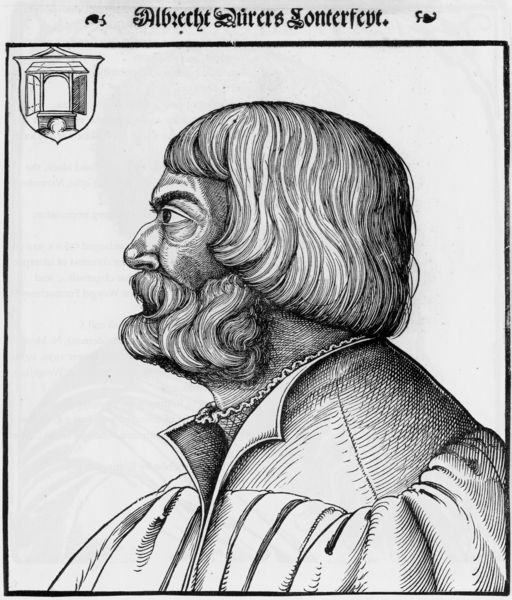
Titel: Bildnis des Albrecht Dürer im Alter von 56
Künstler: Erhard Schön
Institution: (Seriendruck)
Schlagwörter: mann, weiß, fenster, frisur, nase, profil, schwarz, tür, zeichnung, haus, bart, augen, falten, kragen, lang, vollbart, bildnis, portrait, porträt, auge, gewand, haare, mantel, adel, augenbrauen, renaissance, pony, schrift, graphik, ernst, grimmig, seitenansicht, maler, augenbraue, offen, buch, druck, schwarzweiss, radierung, stich, hakennase, seite, text, buchstaben, augenringe, selbstbildnis, zunft, fürst, augenlider, pupille, wappen, karte, brief, mittelalter, klerus, dürer, kupferstich, albrecht, albrecht dürer, reformation, kleriker, konterfei, site, augelider, albrecht dürers konterfei, p?rofil mittelalter halskrause